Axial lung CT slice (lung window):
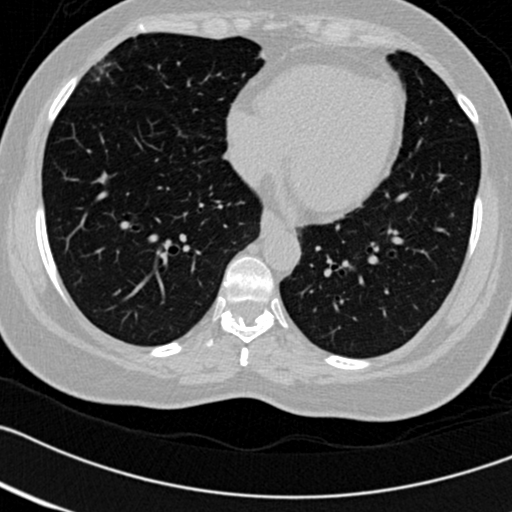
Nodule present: no